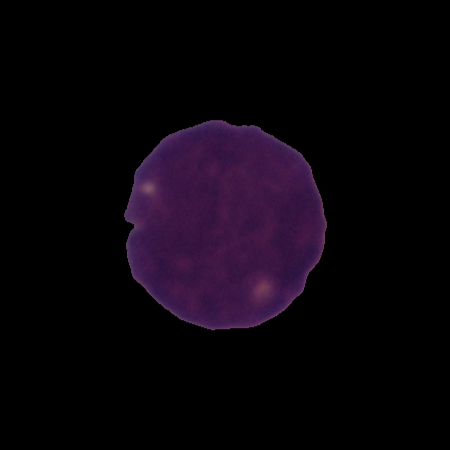
Label: cancer